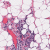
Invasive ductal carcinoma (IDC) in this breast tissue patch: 0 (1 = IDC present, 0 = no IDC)